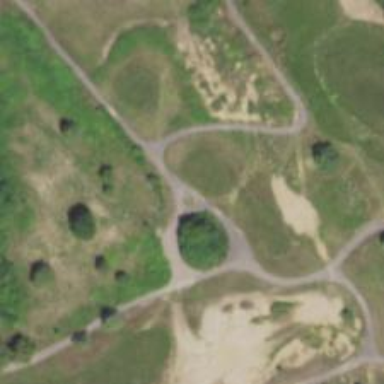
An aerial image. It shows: Path for both road and golf.